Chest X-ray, AP view. Patient: 62 years old, sex M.
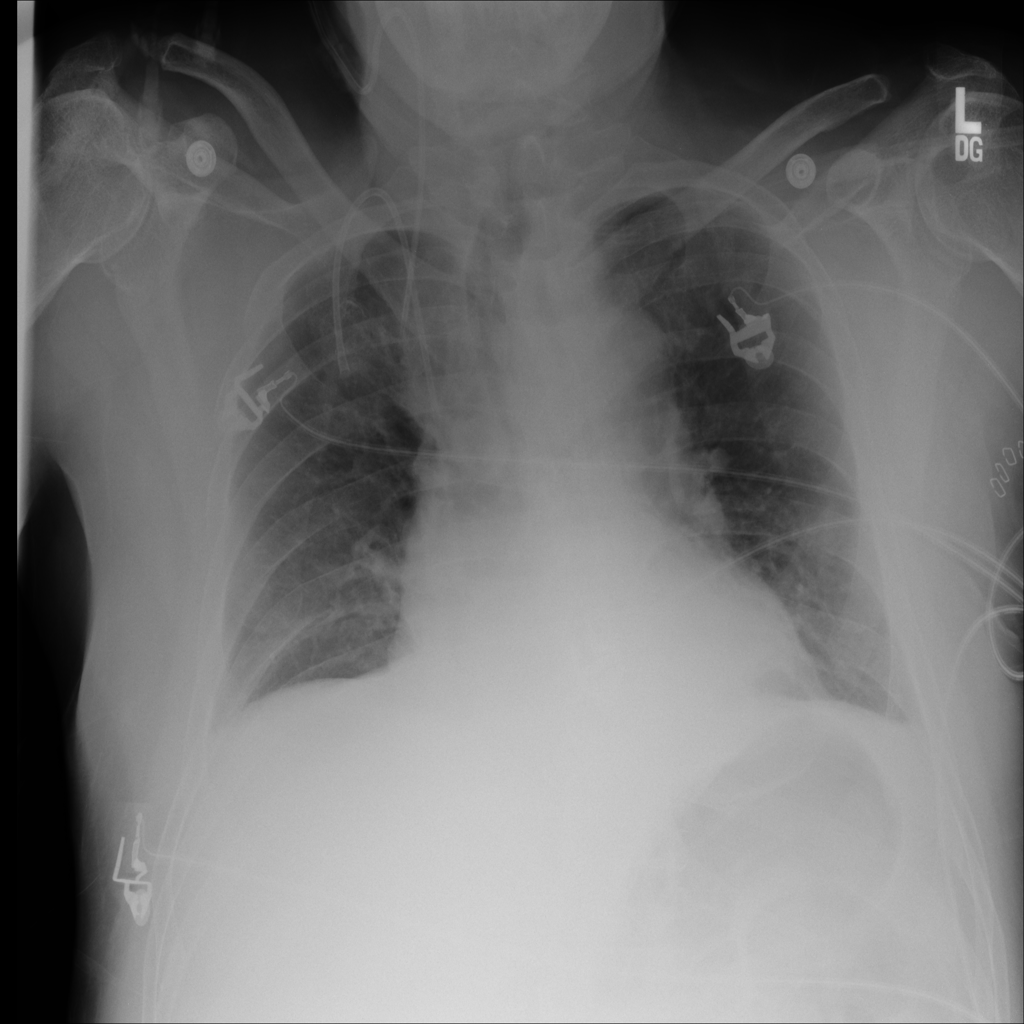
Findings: No Finding